Question: I am getting the result from the SOAP client as an response. I just have to analyze the structure of the parameter and display the results accordingly. I have the following srucutre for SerialEquipment and i am getting the results peoperly for all the parameters except the Esaco parameter. The Esaco parameter is an array object and it resides inside the SerialEquipment array. I am trying to fetch the response from Esaco array object but getting an error as Invalid arguments supplied for foreach. I am not understanding how to get the results for Esaco Parameter by looping properly.Just a small mistake i am doing in looping the array.
Code:
'''
foreach($Serial as $key => $obj)
{
echo "<b>"."Serial Equipment=>" . $key . "</b>"."<br>";
echo "Code=>". $obj->Code . "<br>";
echo "Desc Short=>". $obj->Desc_Short . "<br>";
echo "Desc Long=>". $obj->Desc_Long . "<br>";
foreach($obj->Esaco as $key2 => $obj2)
{
if($obj2 === null){
// doesn't contain Esaco
break;
}
else{
echo "<b>"."Esaco=>" . $key2 . "</b>"."<br>";
echo "EsacoMainGroupCode=>". $obj2->EsacoMainGroupCode . "<br>";
echo "EsacoMainGroupDesc=>". $obj2->EsacoMainGroupDesc . "<br>";
echo "EsacoSubGroupCode=>". $obj2->EsacoSubGroupCode . "<br>";
echo "EsacoSubGroupCode=>". $obj2->EsacoSubGroupDesc . "<br>";
echo "EsacoSubGroupCode=>". $obj2->EsacoGroupCode . "<br>";
echo "EsacoSubGroupCode=>". $obj2->EsacoGroupDesc . "<br>";
}
}
}
if($parameter['aktion'] == 'getVehicle')
{
$vehicle = getVehicleValuation();
$Serial=$vehicle['SerialEquipment'];
$VehicleFuel=$vehicle['VehicleFuel'];
foreach($VehicleFuel as $key => $obj2)
{
echo "Fuel Type=>". $obj2->Fuel_Type . "<br>";
echo "Fuel Type Code=>". $obj2->Fuel_Type_Code . "<br>";
echo "ECE_Unit=>". $obj2->ECE_Unit . "<br>";
echo "ECE_In=>". $obj2->ECE_In . "<br>";
echo "ECE_Out=>". $obj2->ECE_Out . "<br>";
echo "ECE_All=>". $obj2->ECE_All . "<br>";
echo "ECE_CO2=>". $obj2->ECE_CO2 . "<br>";
}
}
'''
This is my structure for SerialEquipment:

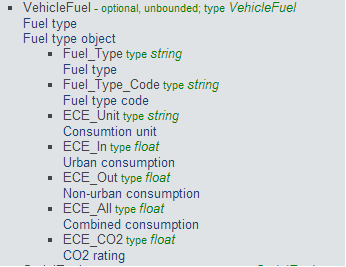
Answer: '''
if($parameter['aktion'] == 'getVehicle')
{
$vehicle = getVehicleValuation();
if(($serials = $vehicle['SerialEquipment']) === null){
// doesn't contain SerialEquipment
break;
}
foreach($serials as $serial){
print "Code =>" . $serial->Code . "<br>";
print "Desc Short =>" . $serial->Desc_Short . "<br>";
//...
foreach($serial->Esaco as $esaco){
print "EsacoMainGroupCode =>" . $esaco->EsacoMainGroupCode. "<br>";
print "EsacoMainGroupDesc =>" . $esaco->EsacoMainGroupDesc. "<br>";
//...
}
}
}
'''
And for the VehicleFuel:
'''
if($parameter['aktion'] == 'getVehicle')
{
$vehicle = getVehicleValuation();
$Serial=$vehicle['SerialEquipment'];
$VehicleFuel=$vehicle['VehicleFuel'];
$fuelType = $VehicleFuel->Fuel_Type;
// if there is only going to be one VehicleFuel object Vehicle, then just do..
echo "Fuel Type =>". fuelType->Fuel_Type . "<br>";
echo "Fuel Type Code =>". $fuelType->Fuel_Type_Code . "<br>";
// if there will be more than one, you will want to use a loop...
foreach($fuelType as $obj)
{
echo "Fuel Type=>". $obj->Fuel_Type . "<br>";
echo "Fuel Type Code=>". $obj->Fuel_Type_Code . "<br>";
echo "ECE_Unit=>". $obj->ECE_Unit . "<br>";
echo "ECE_In=>". $obj->ECE_In . "<br>";
echo "ECE_Out=>". $obj->ECE_Out . "<br>";
echo "ECE_All=>". $obj->ECE_All . "<br>";
echo "ECE_CO2=>". $obj->ECE_CO2 . "<br>";
}
}
'''